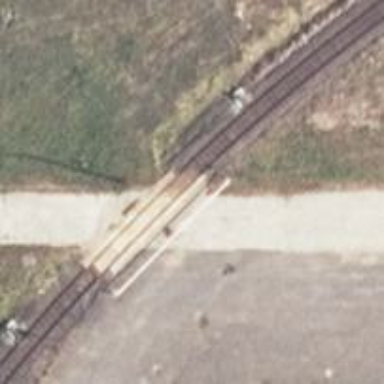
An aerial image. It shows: Railway level crossing.